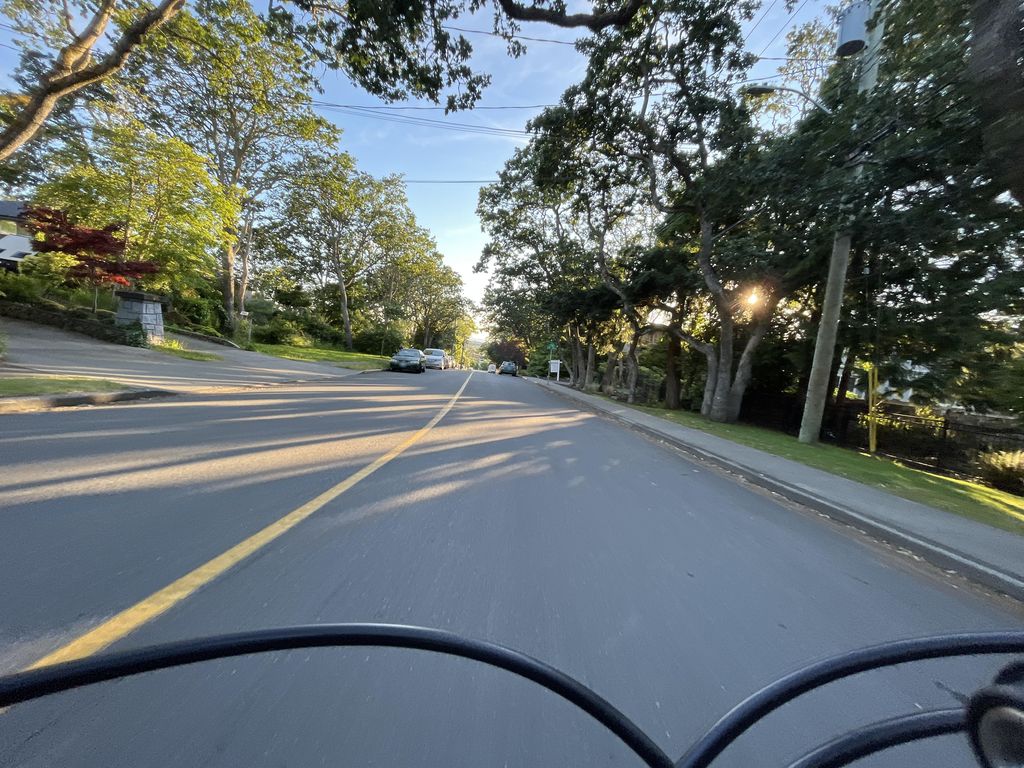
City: victoria